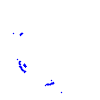
Particle: proton